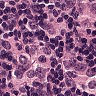
Metastatic tissue present: yes